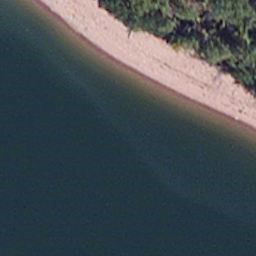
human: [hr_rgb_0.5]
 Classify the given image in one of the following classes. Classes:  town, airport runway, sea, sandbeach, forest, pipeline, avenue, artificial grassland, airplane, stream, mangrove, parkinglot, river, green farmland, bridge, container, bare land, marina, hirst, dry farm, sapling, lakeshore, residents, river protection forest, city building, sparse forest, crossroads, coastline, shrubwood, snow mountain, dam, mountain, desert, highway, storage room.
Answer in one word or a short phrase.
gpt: lakeshore